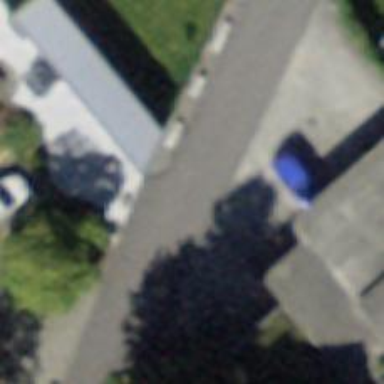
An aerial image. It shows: Smooth asphalt road in residential area.